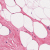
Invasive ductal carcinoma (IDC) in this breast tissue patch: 0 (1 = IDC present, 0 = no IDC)